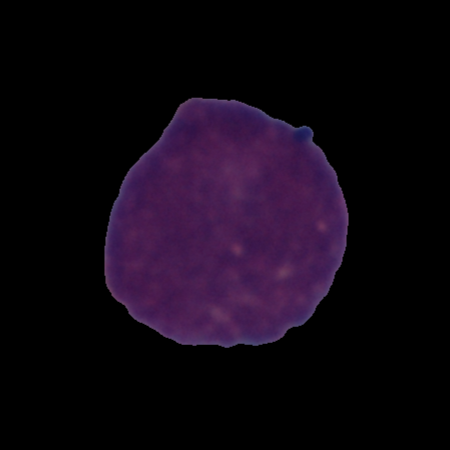
Label: healthy